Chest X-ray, AP view. Patient: 56 years old, sex F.
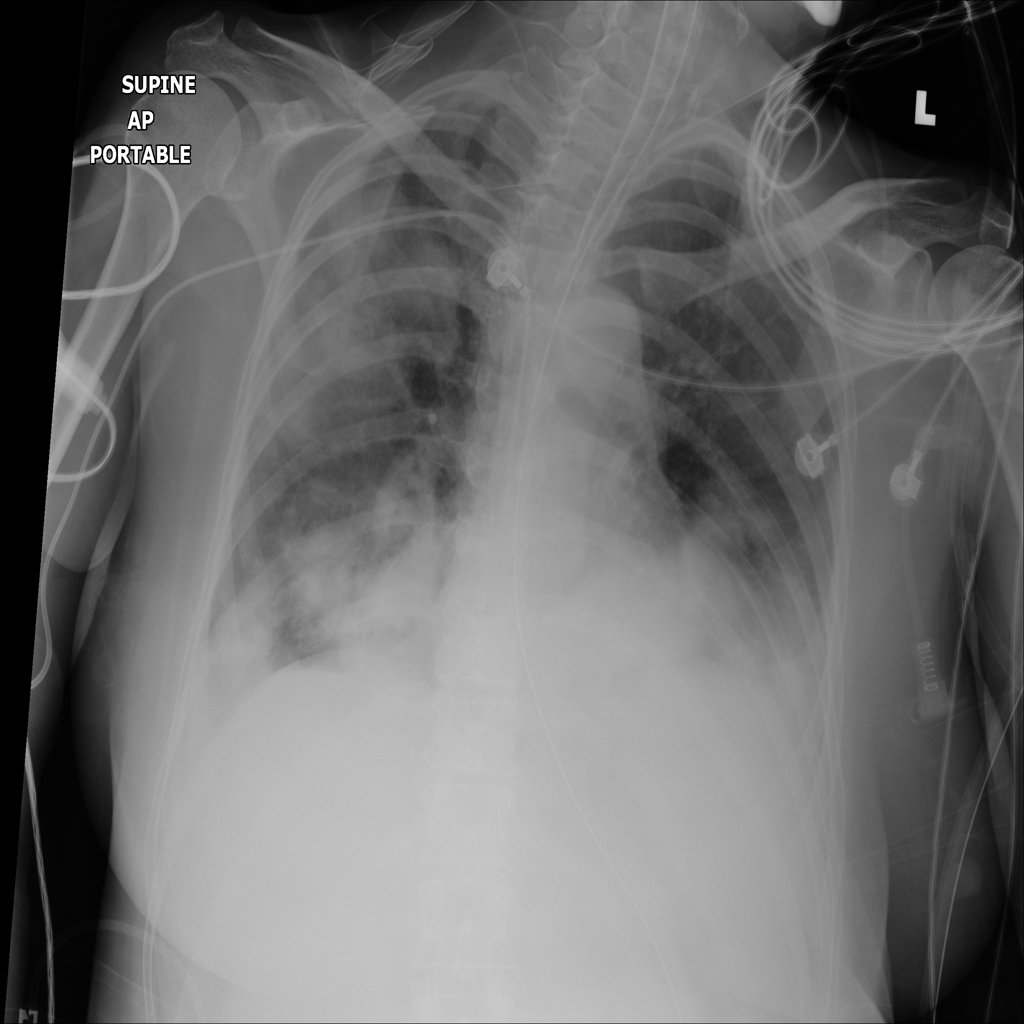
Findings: Effusion, Infiltration